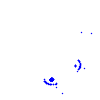
Particle: pion